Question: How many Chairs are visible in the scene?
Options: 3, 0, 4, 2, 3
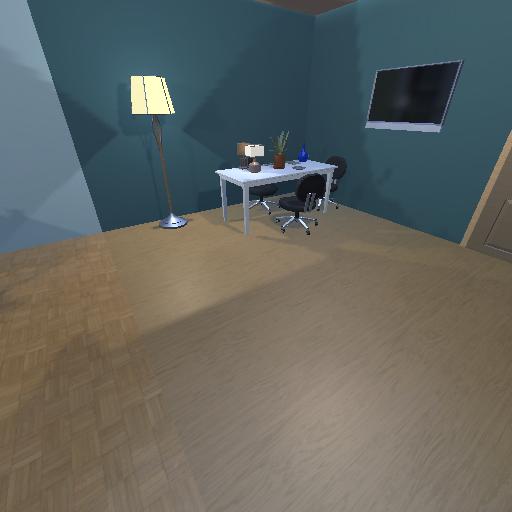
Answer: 3